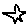
Label: star